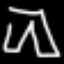
Label: pants